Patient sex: M
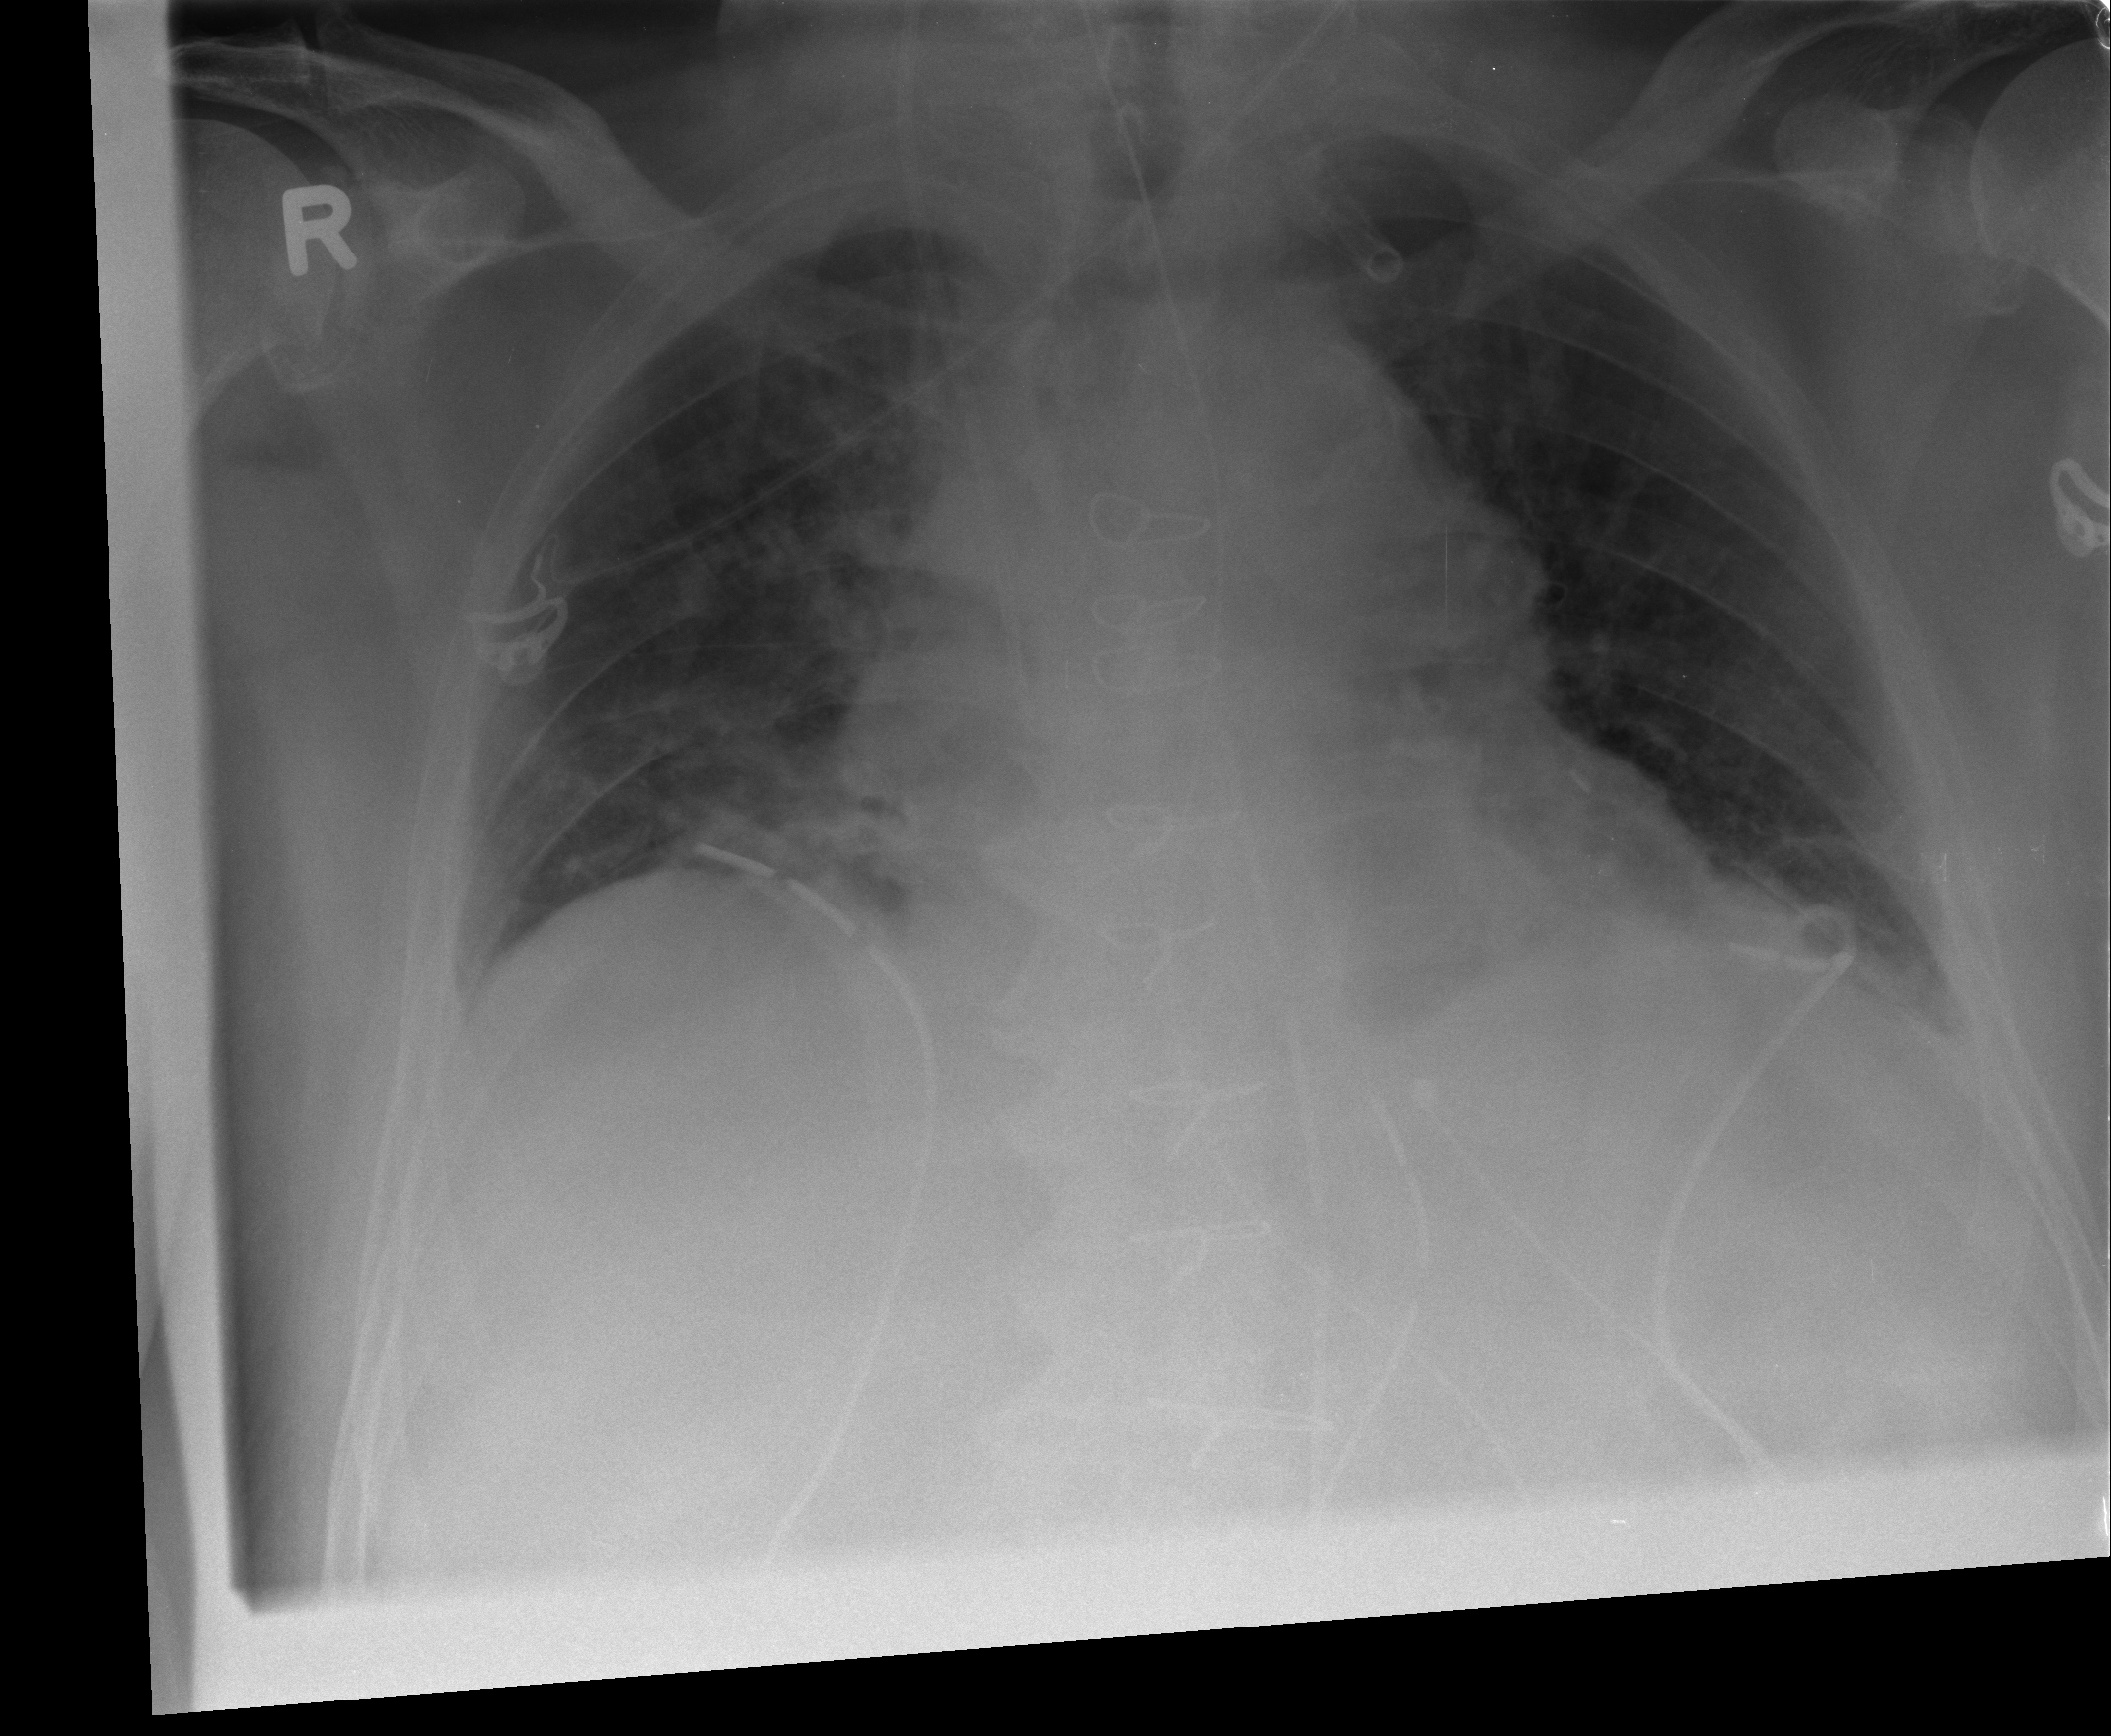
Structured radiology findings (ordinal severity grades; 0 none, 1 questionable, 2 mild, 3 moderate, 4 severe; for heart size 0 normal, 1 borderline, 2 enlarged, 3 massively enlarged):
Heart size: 2
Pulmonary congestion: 1
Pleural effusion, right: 0
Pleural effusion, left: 1
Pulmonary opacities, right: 1
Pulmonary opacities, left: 0
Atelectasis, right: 2
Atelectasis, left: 2